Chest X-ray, AP view. Patient: 7 years old, sex F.
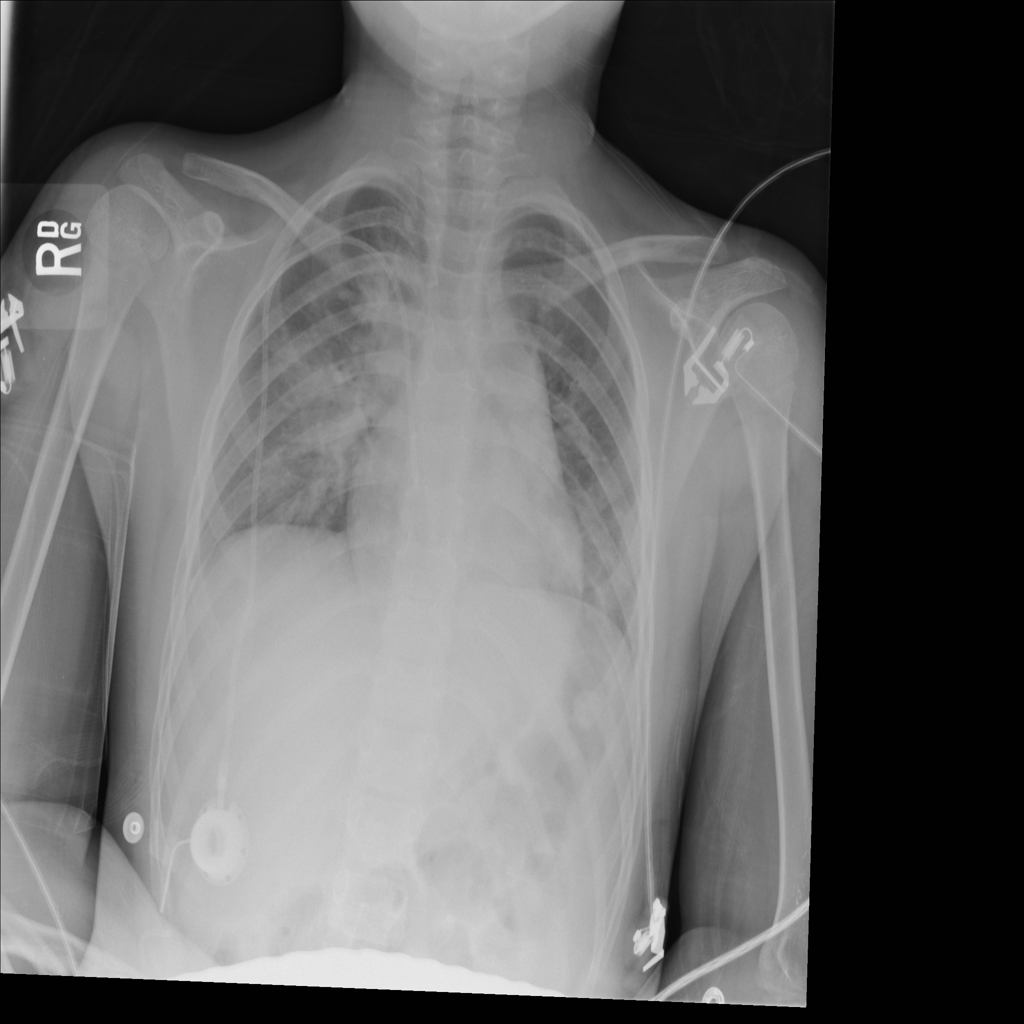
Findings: No Finding